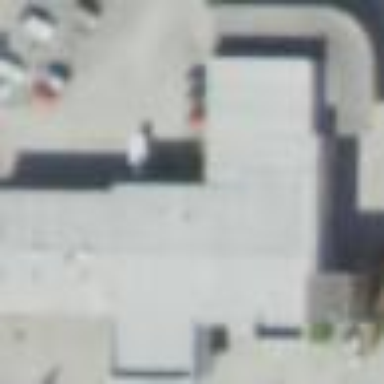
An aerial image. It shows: Car shop building.